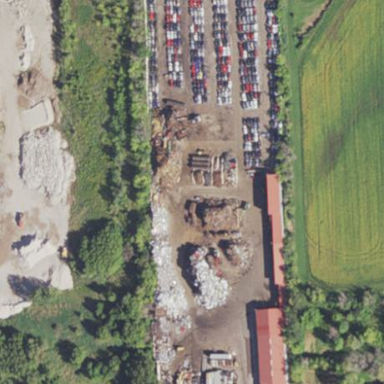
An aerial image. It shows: Industrial area designated for auto wrecking.